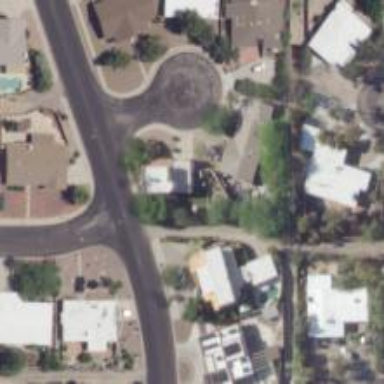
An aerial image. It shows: Alleyway designated as service road.